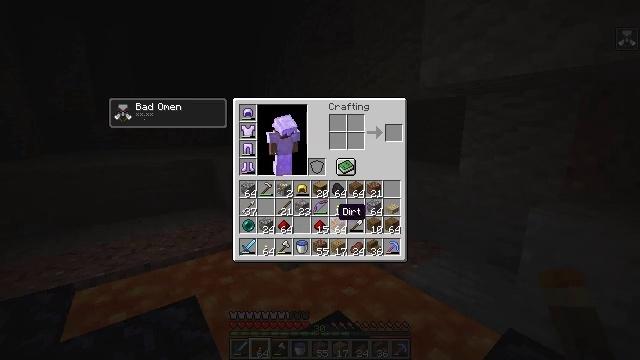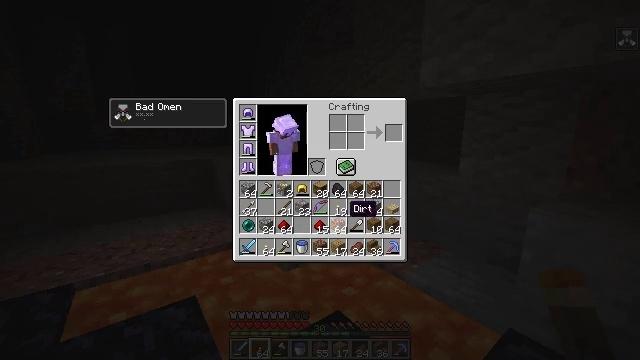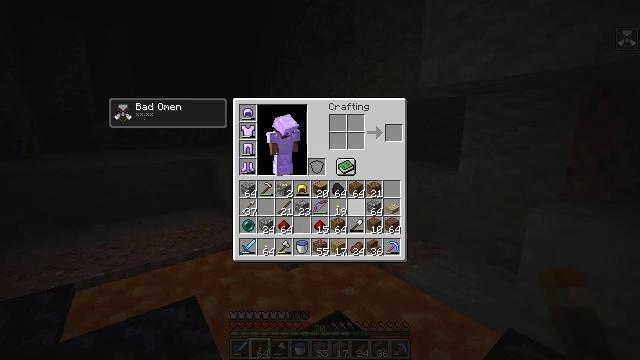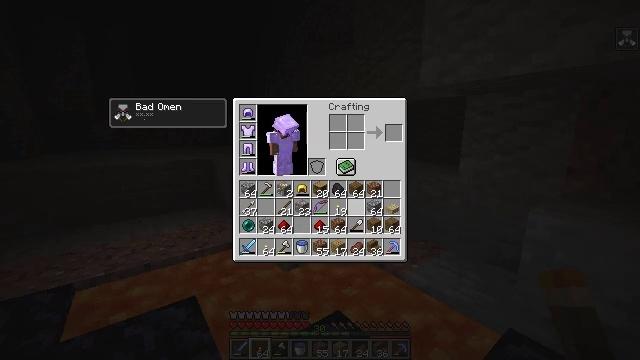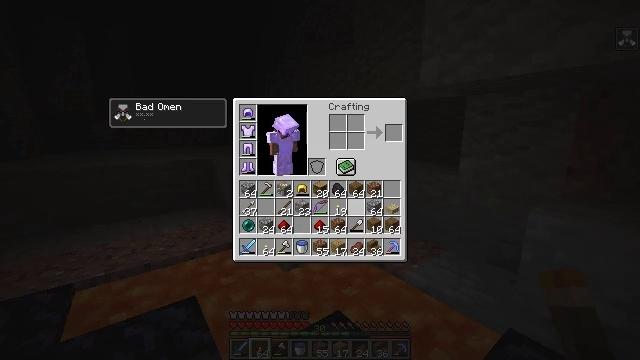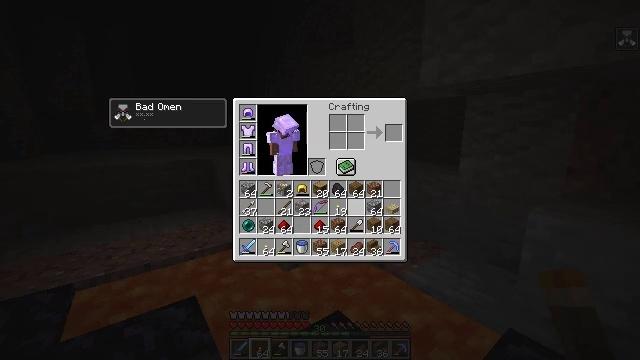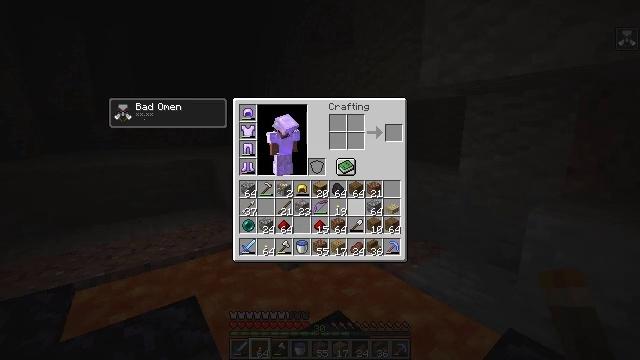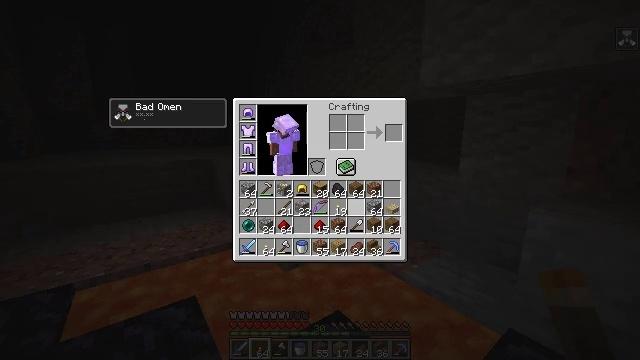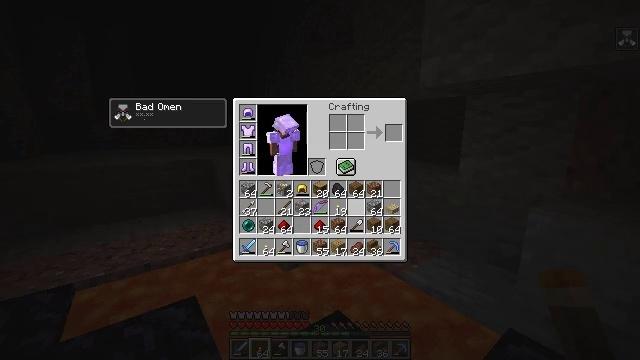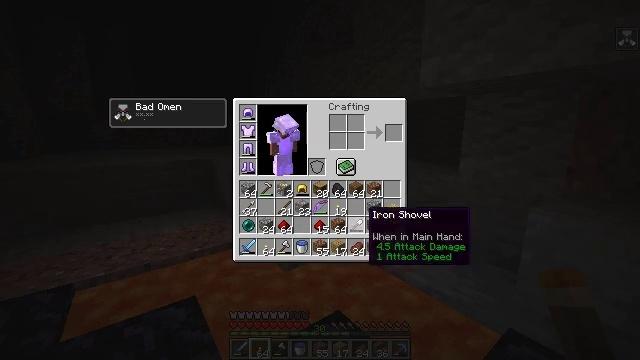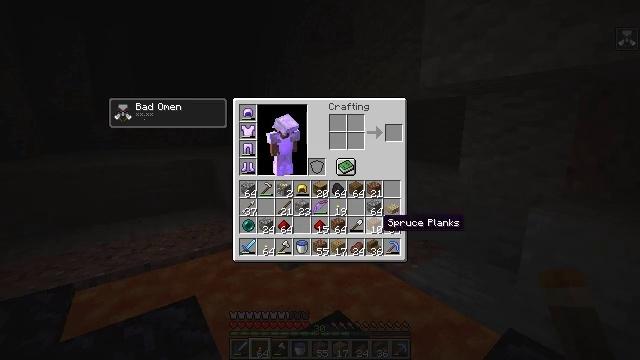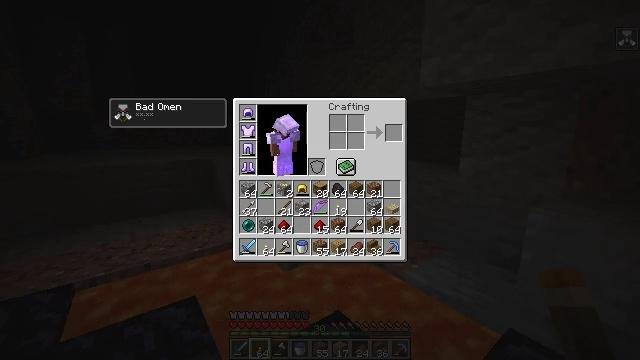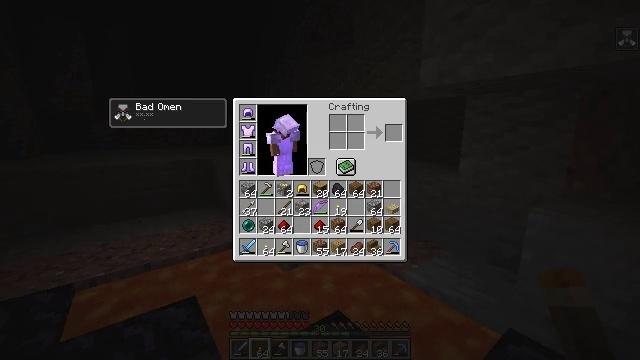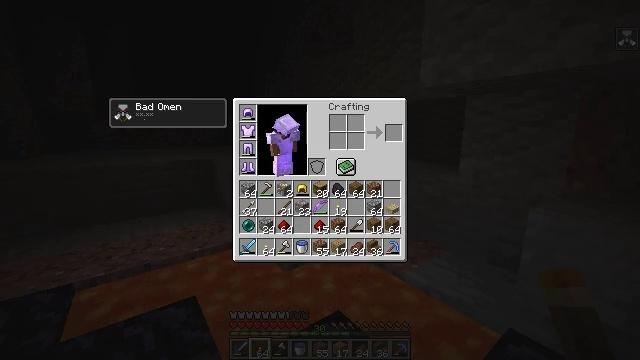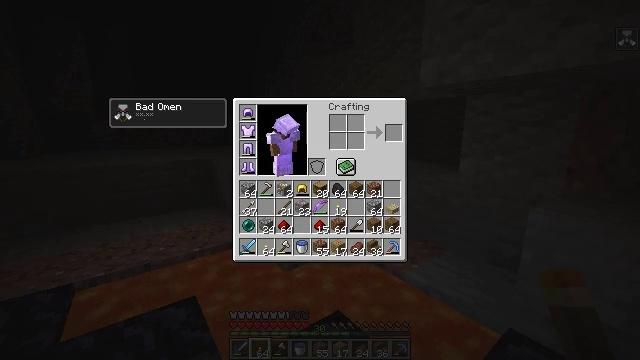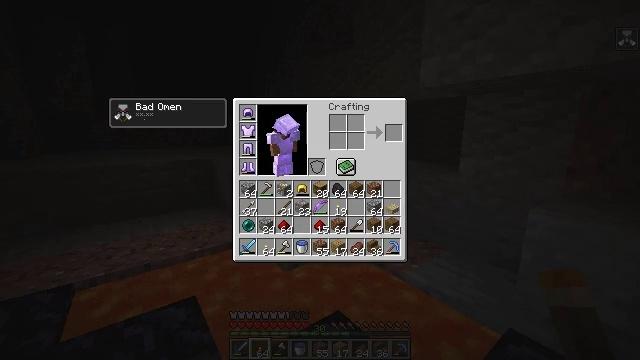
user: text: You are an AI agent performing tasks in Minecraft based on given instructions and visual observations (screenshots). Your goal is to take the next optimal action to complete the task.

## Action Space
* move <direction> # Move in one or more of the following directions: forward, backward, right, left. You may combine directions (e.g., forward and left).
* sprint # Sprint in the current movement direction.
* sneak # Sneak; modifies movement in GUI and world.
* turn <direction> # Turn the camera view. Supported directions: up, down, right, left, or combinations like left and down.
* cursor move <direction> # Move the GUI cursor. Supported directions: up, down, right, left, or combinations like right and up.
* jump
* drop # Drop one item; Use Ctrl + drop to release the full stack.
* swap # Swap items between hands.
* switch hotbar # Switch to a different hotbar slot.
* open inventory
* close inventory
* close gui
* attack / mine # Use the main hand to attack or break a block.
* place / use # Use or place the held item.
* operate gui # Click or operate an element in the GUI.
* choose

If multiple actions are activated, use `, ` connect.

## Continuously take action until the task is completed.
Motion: motion action
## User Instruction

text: Drop a birch slab.
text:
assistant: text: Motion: cursor move right
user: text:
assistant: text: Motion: cursor move right
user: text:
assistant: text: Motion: no_op
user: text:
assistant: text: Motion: no_op
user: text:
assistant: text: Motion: no_op
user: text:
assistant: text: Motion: no_op
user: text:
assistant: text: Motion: no_op
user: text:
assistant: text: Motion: no_op
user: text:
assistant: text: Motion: cursor move right and down
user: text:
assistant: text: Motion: cursor move right and down
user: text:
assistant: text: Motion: cursor move right
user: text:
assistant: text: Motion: no_op
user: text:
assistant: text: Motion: no_op
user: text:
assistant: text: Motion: no_op
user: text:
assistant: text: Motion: no_op
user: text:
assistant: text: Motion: no_op
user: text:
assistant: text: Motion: no_op
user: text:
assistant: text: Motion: no_op
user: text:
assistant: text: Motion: cursor move up
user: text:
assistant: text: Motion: cursor move up
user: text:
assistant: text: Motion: no_op
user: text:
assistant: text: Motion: no_op
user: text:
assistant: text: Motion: no_op
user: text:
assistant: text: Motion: no_op
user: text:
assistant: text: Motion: no_op
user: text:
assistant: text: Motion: operate gui
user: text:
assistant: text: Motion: operate gui
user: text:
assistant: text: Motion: operate gui
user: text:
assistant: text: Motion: no_op
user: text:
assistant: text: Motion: cursor move left